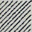
Piece: xx